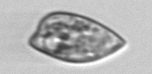
Label: Prorocentrum_dentatum